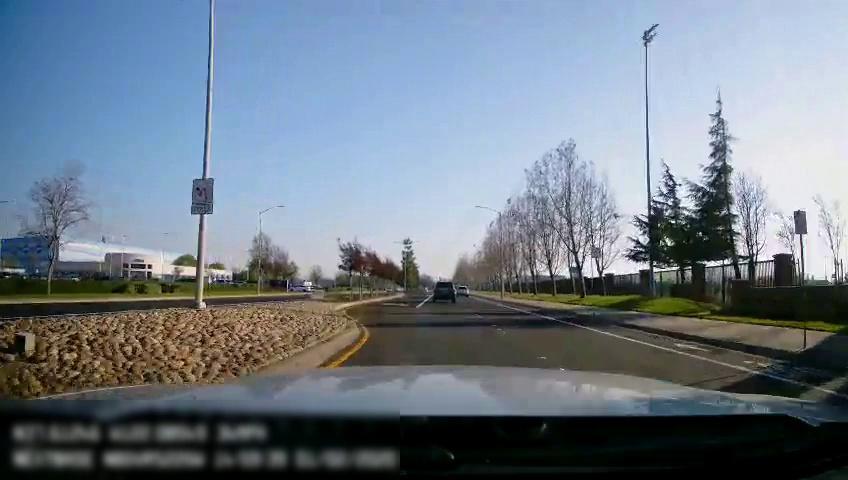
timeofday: Day
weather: Sunny
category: Drivable Space
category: Drivable Space
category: Vehicles | Car
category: Vehicles | SUV
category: Vehicles | Car
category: Lanes | Alternate Lane
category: Lanes | Alternate Lane
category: Lanes | Current Lane
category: Lanes | Current Lane
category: Traffic | Signs